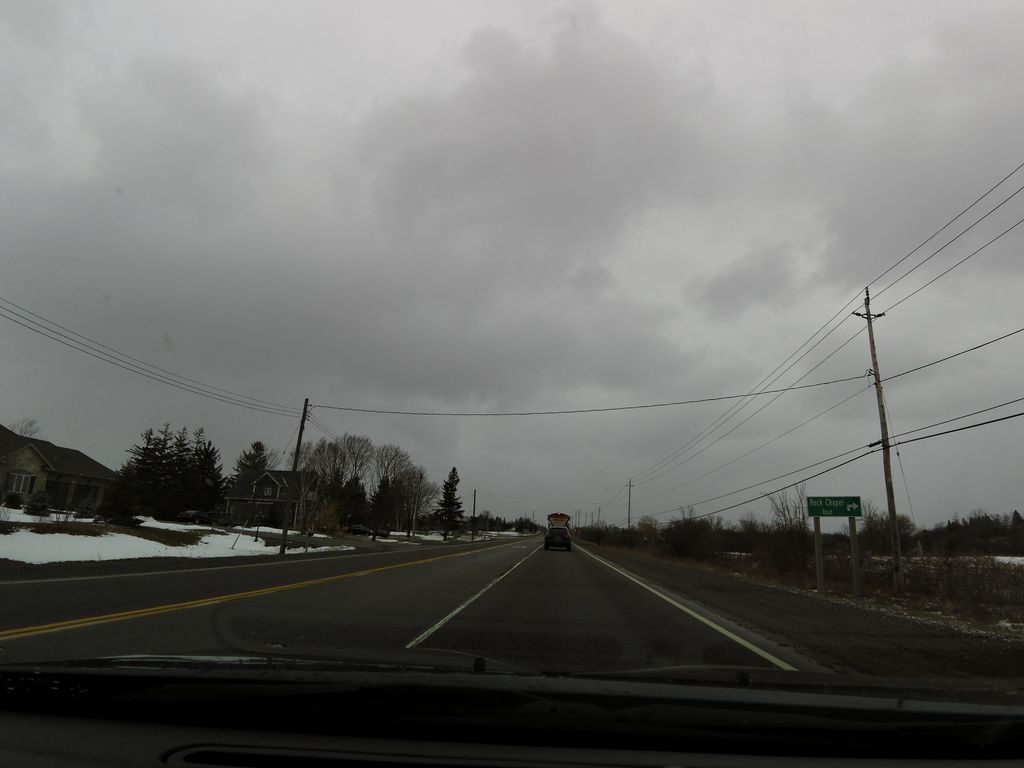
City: hamilton